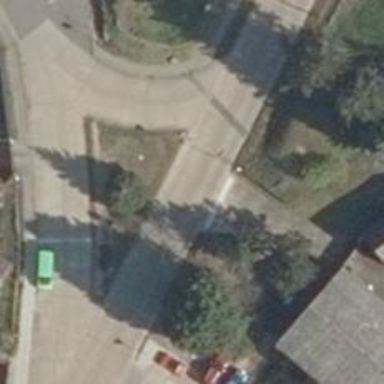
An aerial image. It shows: Tertiary road with concrete surface.